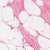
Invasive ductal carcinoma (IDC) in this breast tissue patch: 0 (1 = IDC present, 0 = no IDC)